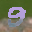
Label: 9